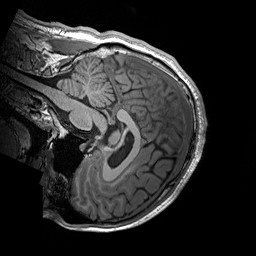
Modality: T1w
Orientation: sagittal
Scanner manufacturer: siemens
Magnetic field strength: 3 T
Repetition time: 2.2 s
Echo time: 0.00244 s